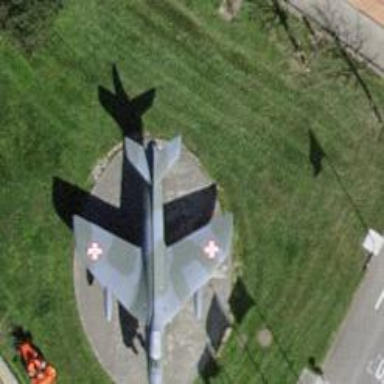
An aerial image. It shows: Historic memorial featuring sculpture.